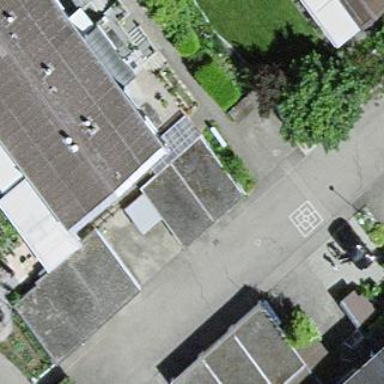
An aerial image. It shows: Group of garages.